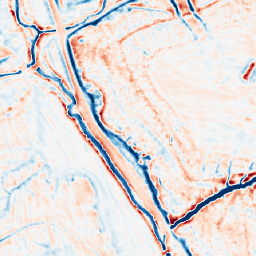
Category: edge_preserving
Decomposition family: bilateral
Decomposition parameters: d: 15
sigma_color: 25
sigma_space: 100
Upsampling method: area
Upsampling parameters: scale: 2
Upsampling scale: 2